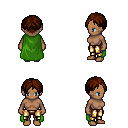
a pixel art fantasy rpg character, female body template, human, dark skin, green cape, gold greaves, brown parted hairstyle, four views (front, back, left, right), 2x2 character sprite sheet, small pixel art, hard edges, no anti-aliasing